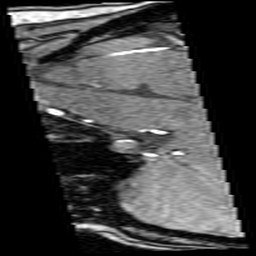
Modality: angio
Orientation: sagittal
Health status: ill
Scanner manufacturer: siemens
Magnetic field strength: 3 T
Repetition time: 0.026 s
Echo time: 0.00386 s